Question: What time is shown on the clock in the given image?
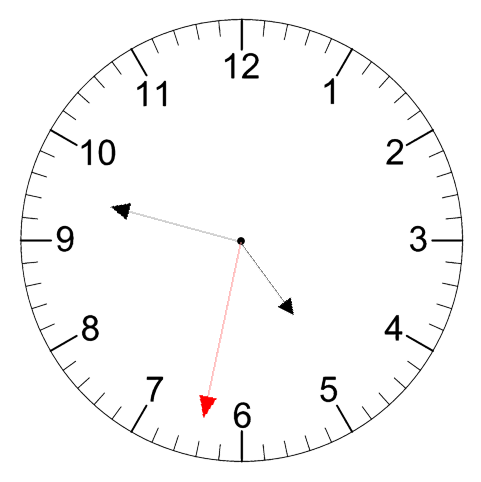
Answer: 04:47:32